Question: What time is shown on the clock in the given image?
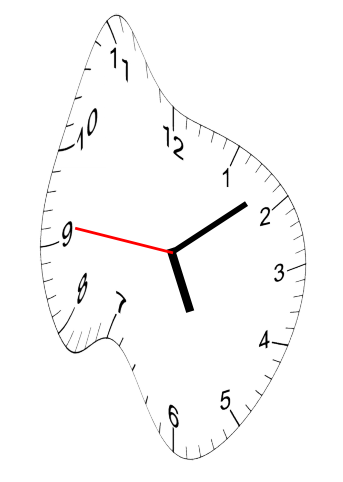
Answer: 05:08:46